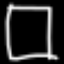
Label: square